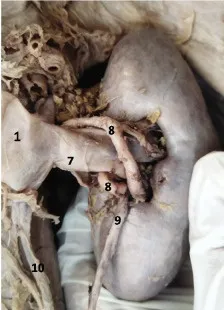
(A-C). Dissected kidneys and related retroperitoneal structures on the posterior abdominal wall showing the bilateral RHNP; 1 - inferior vena cava, 2 - abdominal aorta, 3 - inferior mesenteric artery, 4 - right renal vein, 5 - right renal artery branch, 6 - pelvis of right kidney, 7 - left renal vein, 8 - left renal artery branch, 9 - pelvis of left kidney, 10 - left gonadal vein draining into left renal vein.
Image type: radiology (ct)